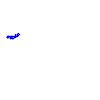
Particle: proton